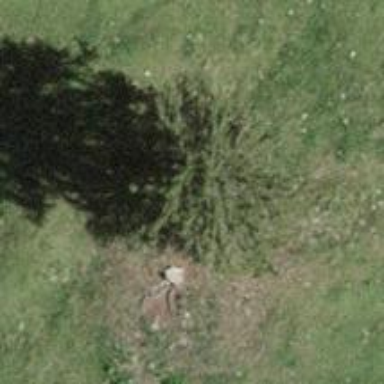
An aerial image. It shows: Single tag "natural: tree."